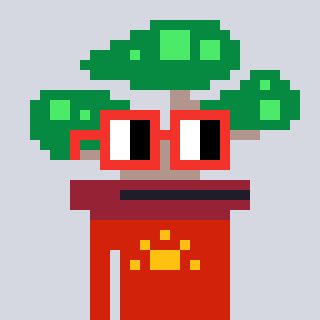
a pixel art character with square red glasses, a bonsai-shaped head and a red-colored body on a cool background